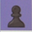
Piece: bP